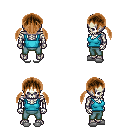
a pixel art fantasy rpg character, male body template, skeleton, teal pirate shirt, teal pants, brown twin-tailed hairstyle, white slippers, four views (front, back, left, right), 2x2 character sprite sheet, small pixel art, hard edges, no anti-aliasing